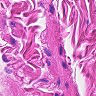
Metastatic tissue present: no